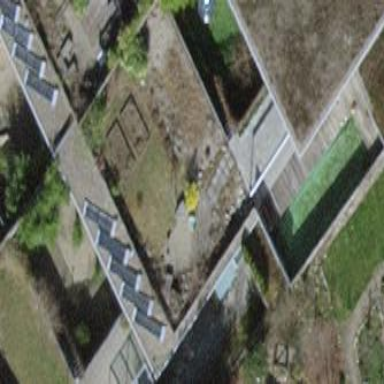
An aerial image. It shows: Semidetached house with flat roof.